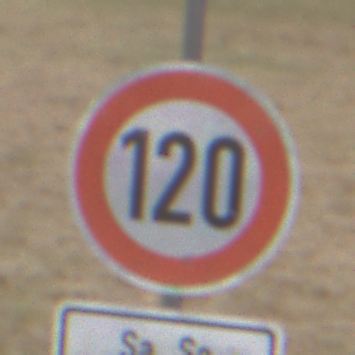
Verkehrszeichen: Geschwindigkeit120
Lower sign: ZeitangabenMitBeschraenkungAufWochentage9
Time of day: Midday
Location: Outdoor (Suburban)
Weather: Overcast
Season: NotSpecified
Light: Natural